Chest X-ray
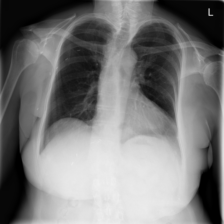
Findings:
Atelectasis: negative
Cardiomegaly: negative
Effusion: negative
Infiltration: negative
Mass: negative
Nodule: negative
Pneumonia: negative
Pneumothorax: negative
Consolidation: negative
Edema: negative
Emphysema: negative
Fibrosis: negative
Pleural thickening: negative
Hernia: negative